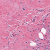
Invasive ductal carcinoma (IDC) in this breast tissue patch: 1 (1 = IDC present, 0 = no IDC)